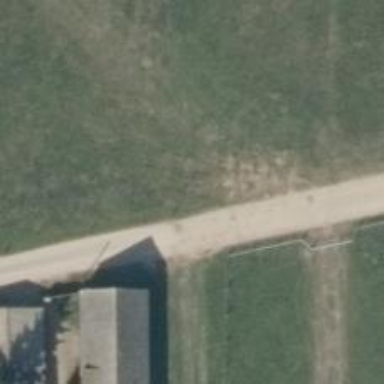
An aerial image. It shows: Gravel track with grade2 quality.